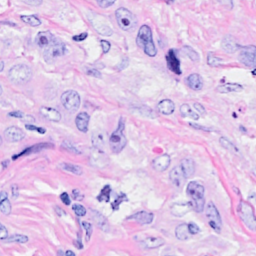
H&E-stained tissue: Breast